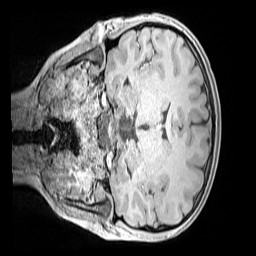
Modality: MP2RAGE
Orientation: coronal
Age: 10
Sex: male
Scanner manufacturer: siemens
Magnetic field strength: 3 T
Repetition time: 4 s
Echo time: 0.00299 s